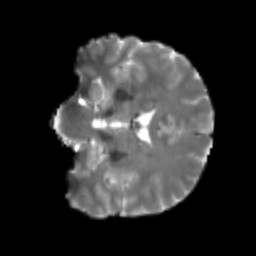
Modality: T2w
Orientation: coronal
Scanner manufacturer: siemens
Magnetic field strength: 3 T
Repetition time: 4 s
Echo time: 0.0594 s